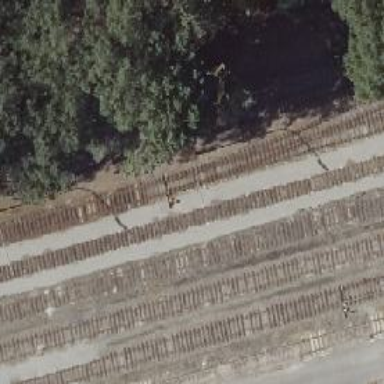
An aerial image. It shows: Railway switch with the turnout side on the left.